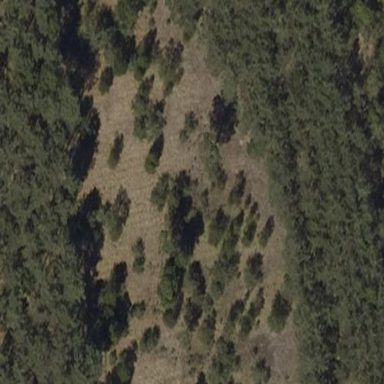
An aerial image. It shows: Landscape with heath vegetation.